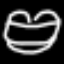
Label: frog